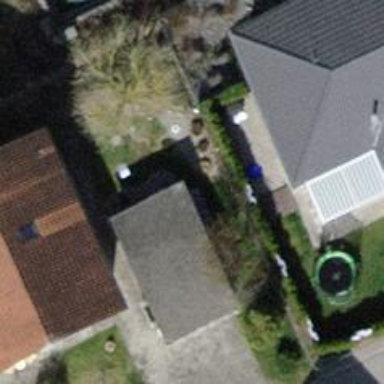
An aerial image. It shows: Garage.